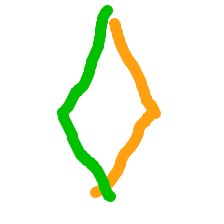
Shape: rhombus